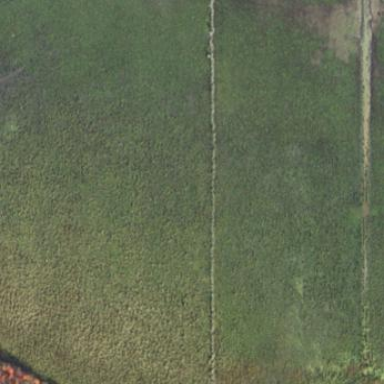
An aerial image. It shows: Beautiful wet meadow natural wetland.